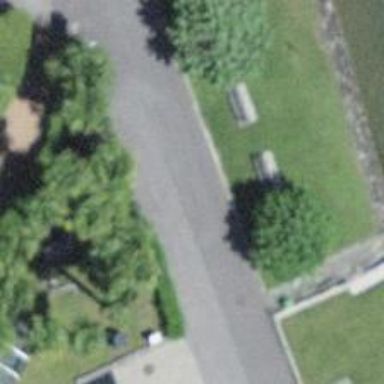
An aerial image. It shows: Bench for seating.